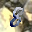
Label: 8